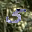
Label: 5